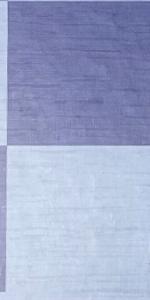
Label: Empty